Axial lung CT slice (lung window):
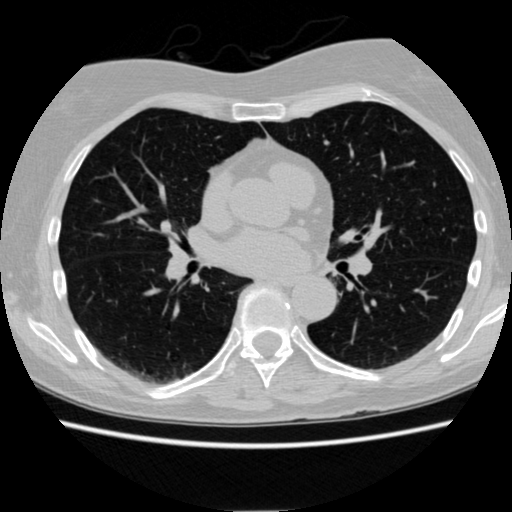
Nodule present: no